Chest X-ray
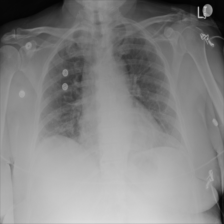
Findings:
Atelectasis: negative
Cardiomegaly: negative
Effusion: negative
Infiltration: negative
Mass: negative
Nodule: negative
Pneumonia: negative
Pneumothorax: negative
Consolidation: negative
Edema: negative
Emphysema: negative
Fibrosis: negative
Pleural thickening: negative
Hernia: negative